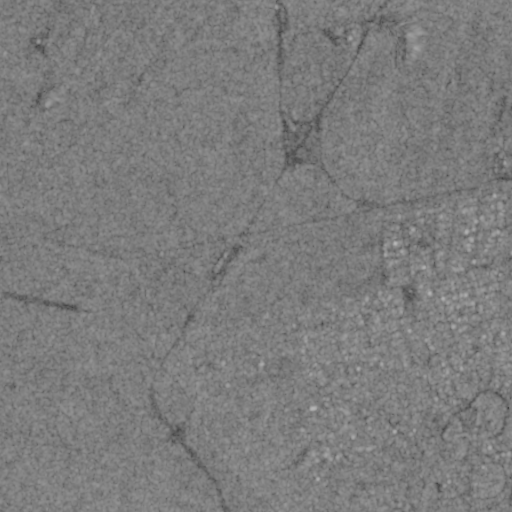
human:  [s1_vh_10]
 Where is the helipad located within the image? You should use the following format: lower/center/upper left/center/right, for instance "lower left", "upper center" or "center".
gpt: The helipad is located in the upper right of the image.
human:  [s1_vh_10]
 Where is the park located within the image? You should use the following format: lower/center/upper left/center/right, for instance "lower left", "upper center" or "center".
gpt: The park is located in the lower right of the image.
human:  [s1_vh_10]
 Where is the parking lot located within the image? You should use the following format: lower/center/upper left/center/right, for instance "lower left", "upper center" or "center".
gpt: The parking lot is located in the lower right of the image.
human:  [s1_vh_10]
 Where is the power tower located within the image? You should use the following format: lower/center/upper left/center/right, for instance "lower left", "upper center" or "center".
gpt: The power tower is located in the lower right of the image.
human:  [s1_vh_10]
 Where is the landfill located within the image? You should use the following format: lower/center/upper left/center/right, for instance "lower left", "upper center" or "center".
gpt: There is no landfill in the image.

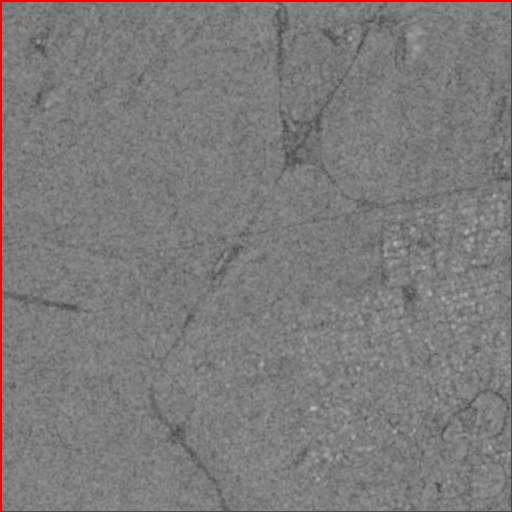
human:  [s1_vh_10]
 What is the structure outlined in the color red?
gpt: The structure outlined in red is a crop field.
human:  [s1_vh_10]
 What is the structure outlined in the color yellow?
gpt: There is no yellow outline.